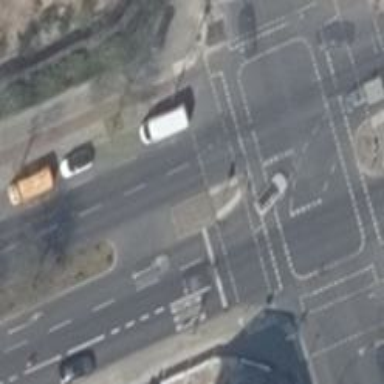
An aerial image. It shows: Crossing with traffic signals and pedestrian island.